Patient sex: M
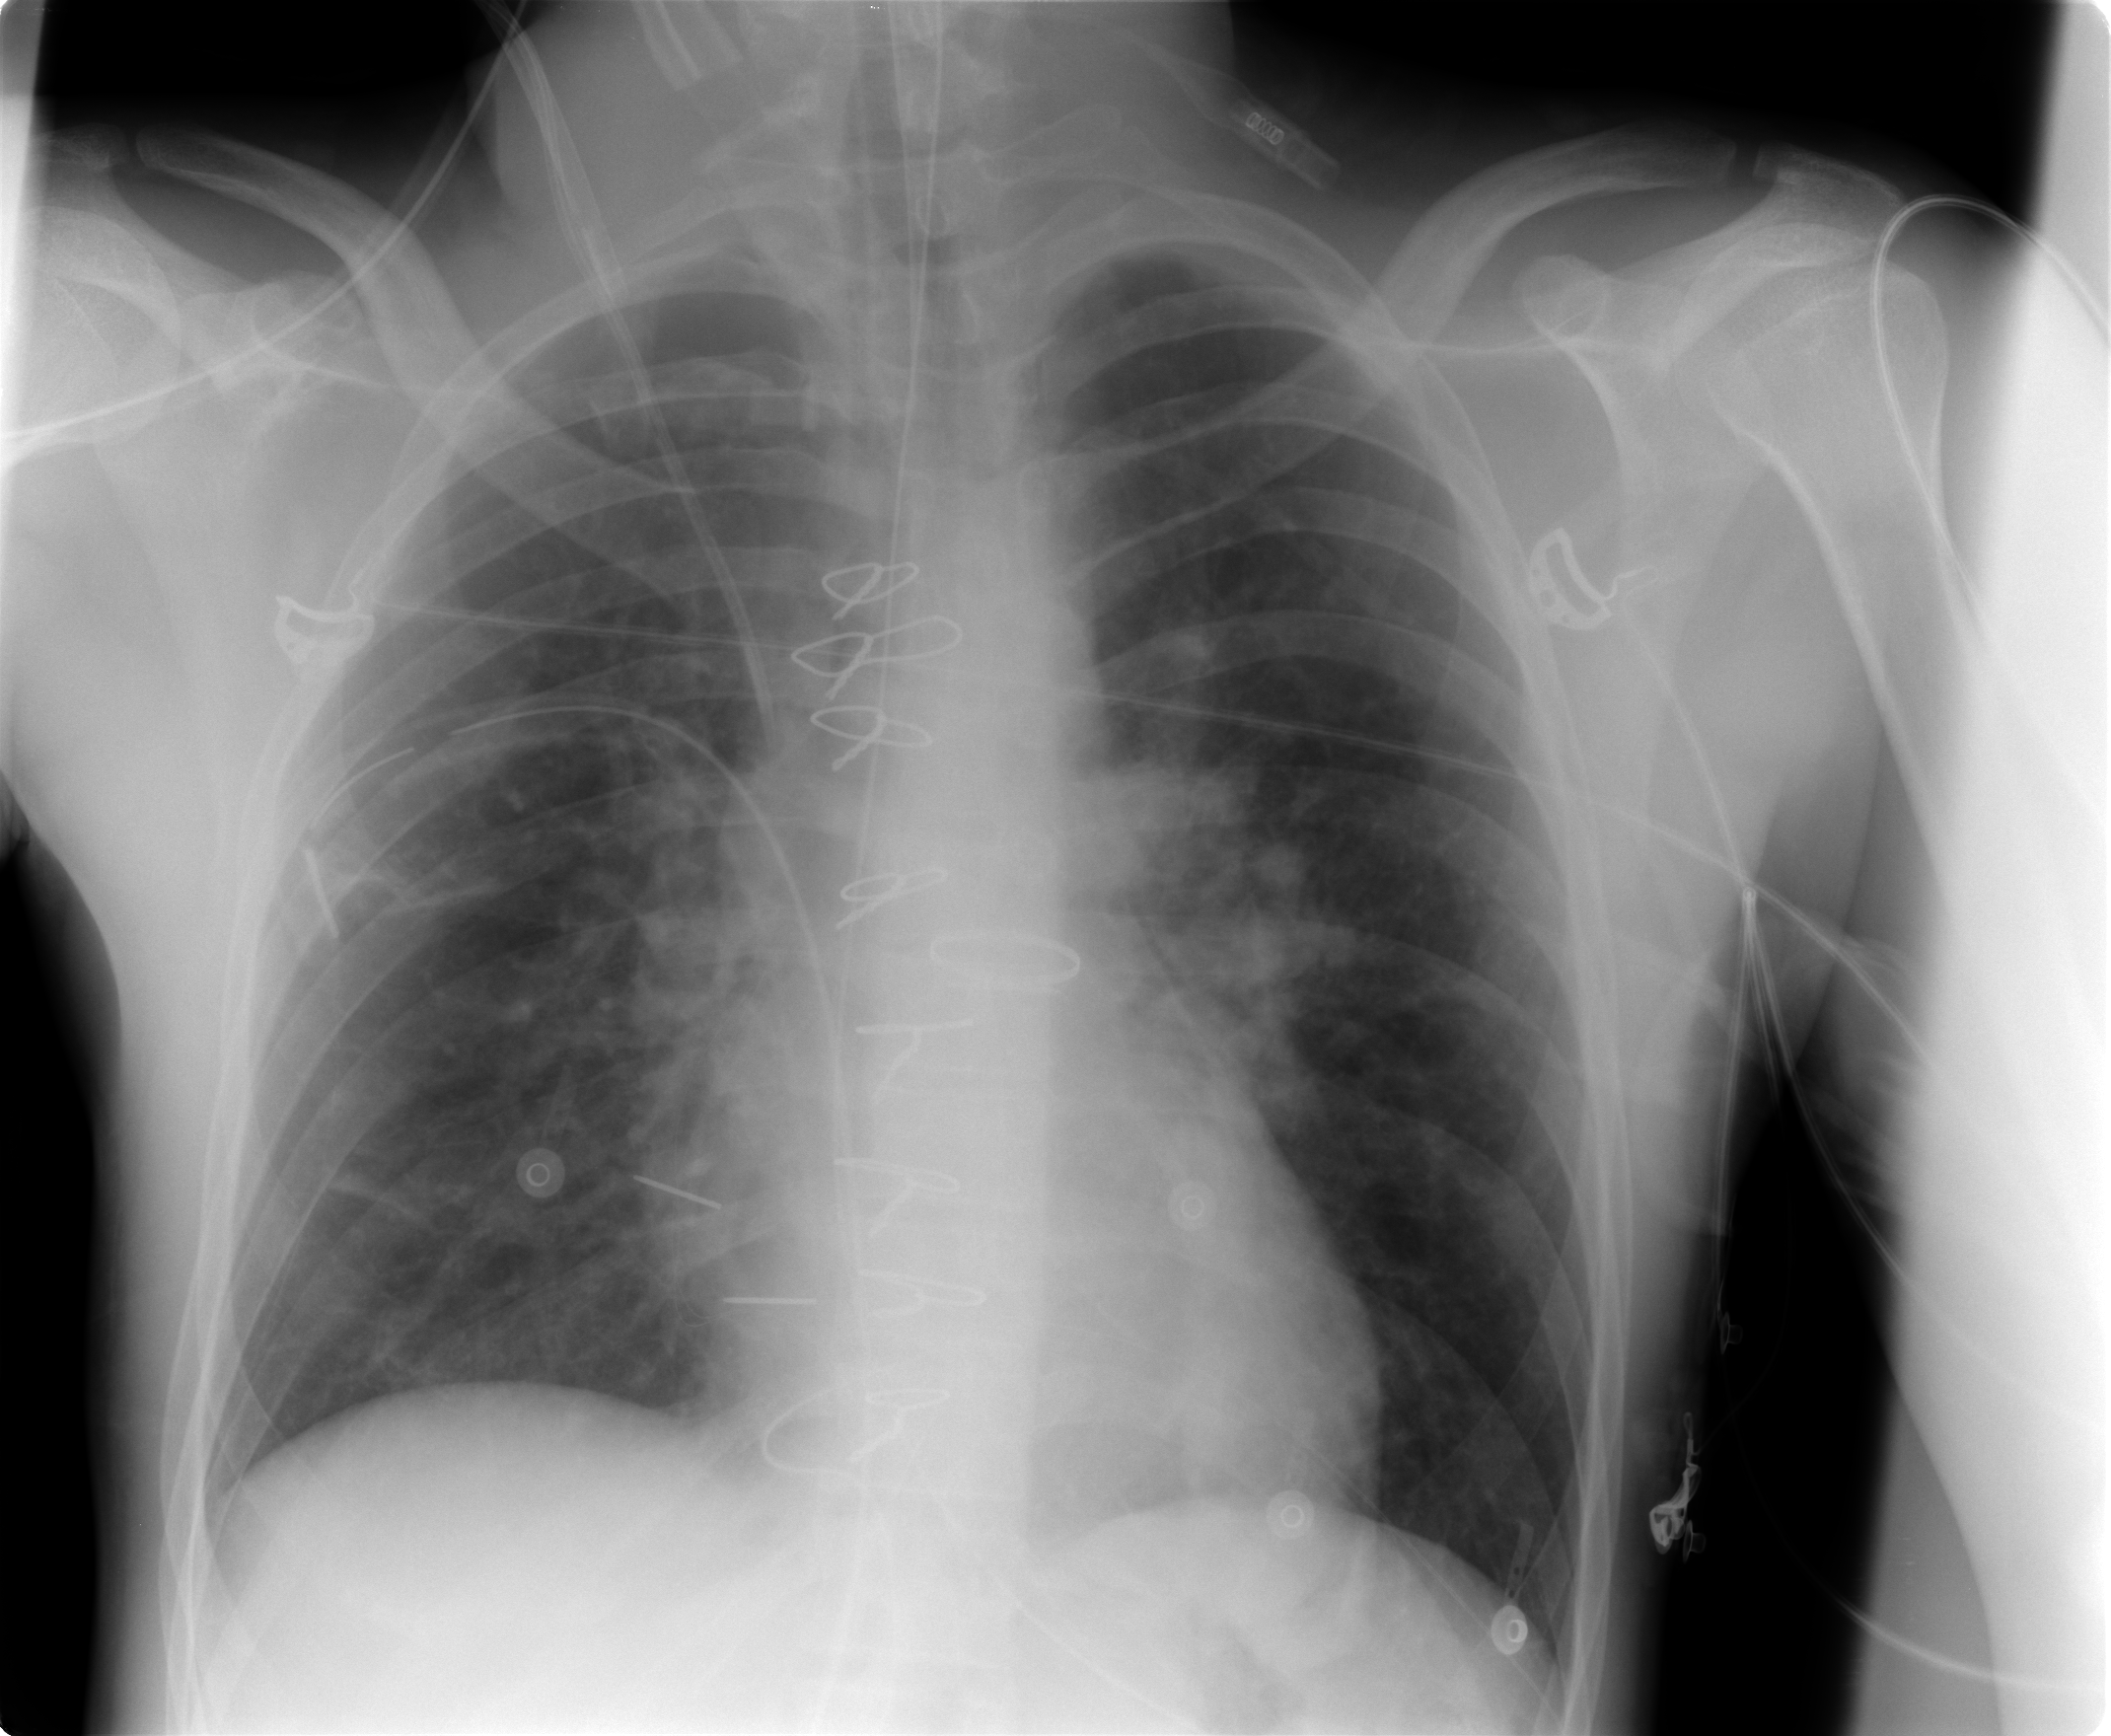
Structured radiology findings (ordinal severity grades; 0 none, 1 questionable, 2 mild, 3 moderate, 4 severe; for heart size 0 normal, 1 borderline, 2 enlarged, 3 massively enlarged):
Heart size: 1
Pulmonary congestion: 2
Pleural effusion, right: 0
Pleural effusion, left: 0
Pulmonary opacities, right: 1
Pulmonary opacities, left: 0
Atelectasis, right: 2
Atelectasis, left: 0